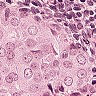
Metastatic tissue present: yes